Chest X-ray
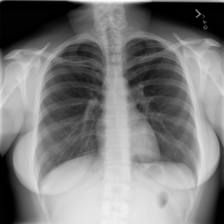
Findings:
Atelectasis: negative
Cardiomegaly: negative
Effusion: negative
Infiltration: positive
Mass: negative
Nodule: positive
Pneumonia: negative
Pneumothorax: negative
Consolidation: negative
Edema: negative
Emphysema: negative
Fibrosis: negative
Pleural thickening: negative
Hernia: negative